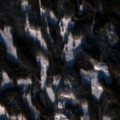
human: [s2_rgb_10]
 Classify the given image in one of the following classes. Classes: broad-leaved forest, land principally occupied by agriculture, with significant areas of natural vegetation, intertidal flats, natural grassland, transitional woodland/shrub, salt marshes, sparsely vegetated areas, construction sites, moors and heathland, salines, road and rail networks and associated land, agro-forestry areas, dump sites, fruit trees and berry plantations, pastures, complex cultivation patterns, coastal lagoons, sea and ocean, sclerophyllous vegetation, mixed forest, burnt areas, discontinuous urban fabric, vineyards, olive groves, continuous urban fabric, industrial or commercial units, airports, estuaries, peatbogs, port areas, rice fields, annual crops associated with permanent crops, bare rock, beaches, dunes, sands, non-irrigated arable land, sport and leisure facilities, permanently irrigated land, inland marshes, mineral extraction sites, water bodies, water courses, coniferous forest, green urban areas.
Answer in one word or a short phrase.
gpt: coniferous forest, transitional woodland/shrub